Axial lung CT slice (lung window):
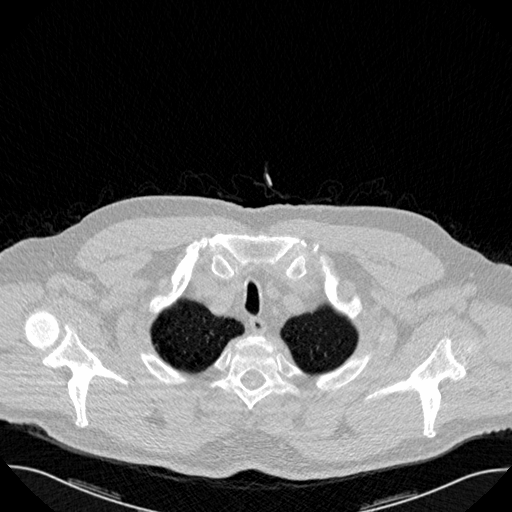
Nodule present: no